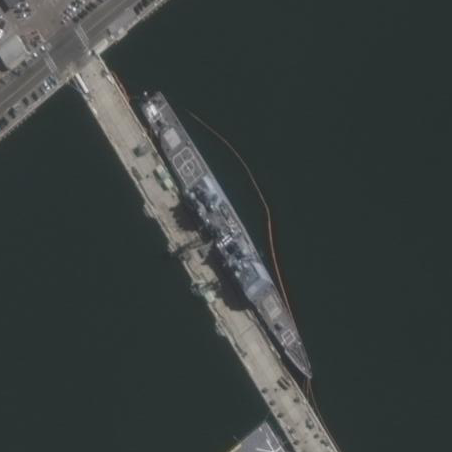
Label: Ticonderoga-class_cruiser